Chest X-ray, PA view. Patient: 7 years old, sex M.
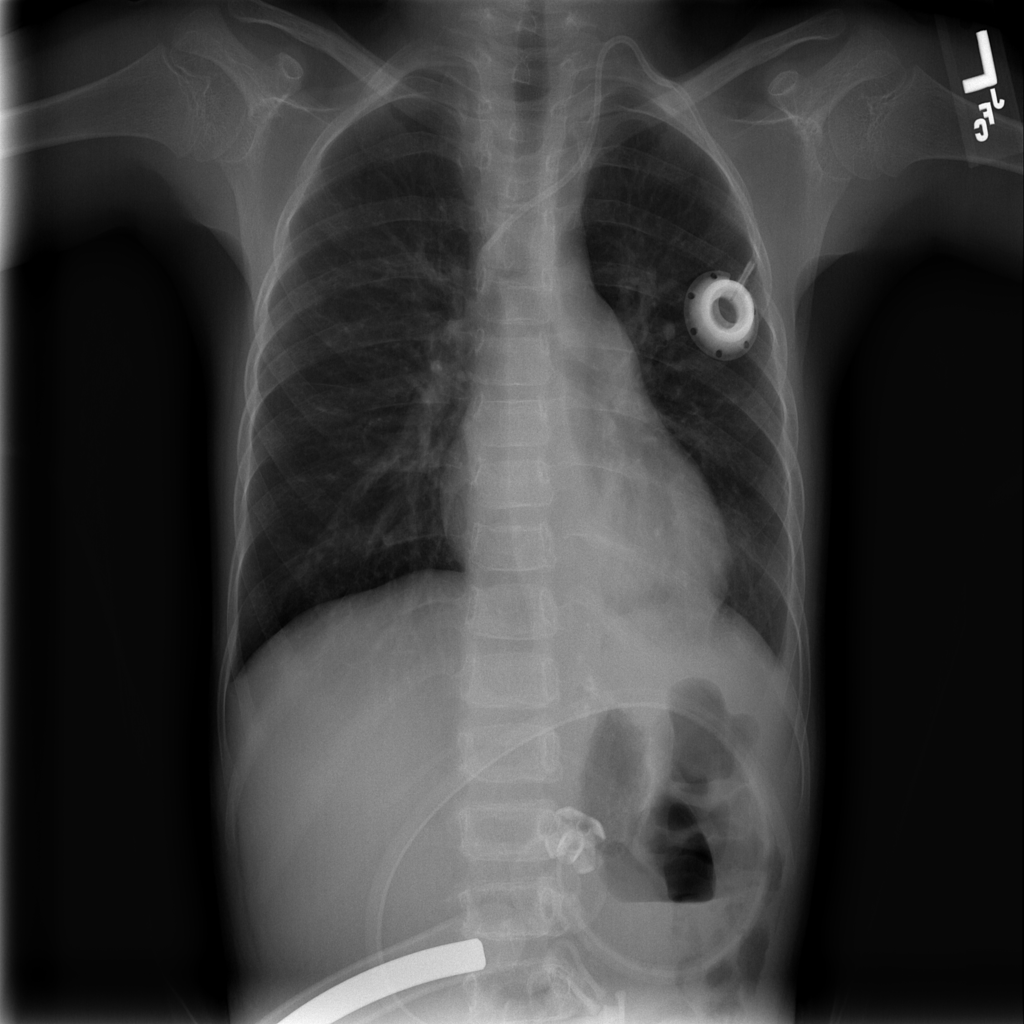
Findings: Effusion, Mass